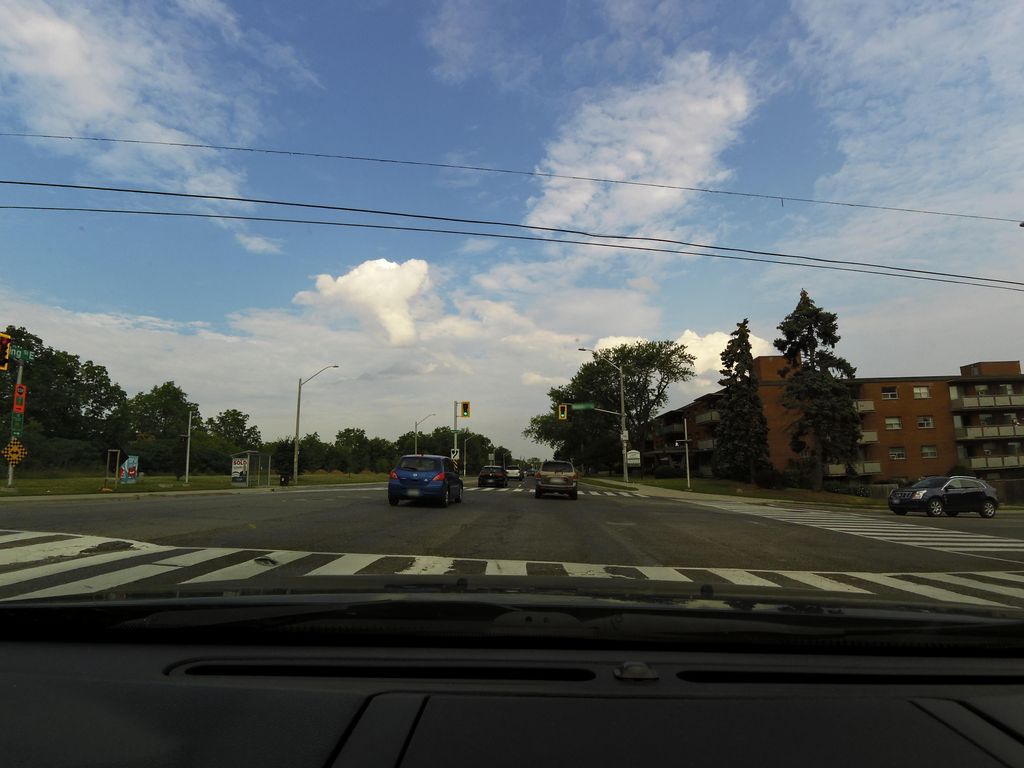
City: hamilton